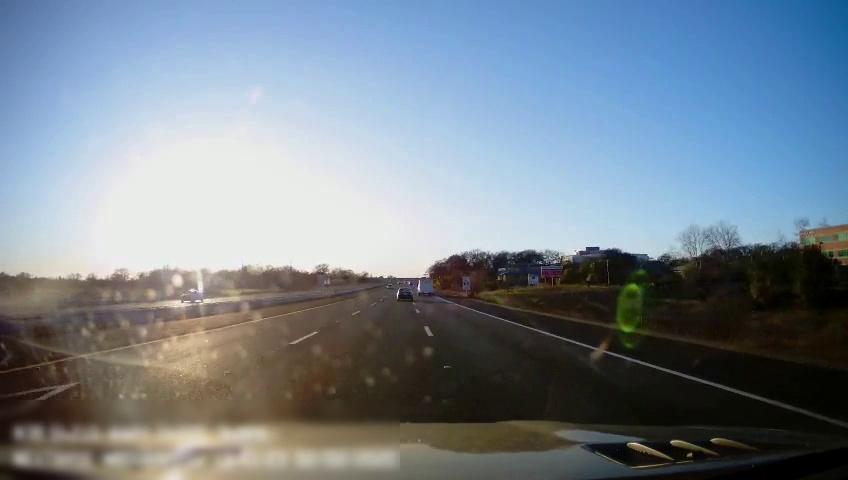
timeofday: Day
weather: Cloudy
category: Drivable Space
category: Drivable Space
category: Vehicles | Truck
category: Vehicles | Car
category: Vehicles | Other LV
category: Lanes | Alternate Lane
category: Lanes | Current Lane
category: Lanes | Current Lane
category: Lanes | Alternate Lane